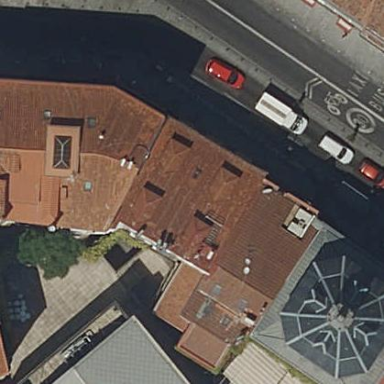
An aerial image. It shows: Red-colored apartment building with roof in red-brown shade.